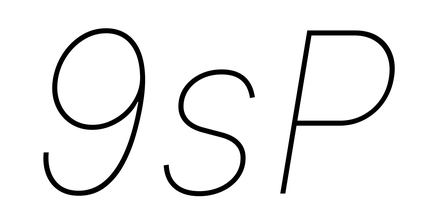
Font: Inter-Italic_Thin_Italic